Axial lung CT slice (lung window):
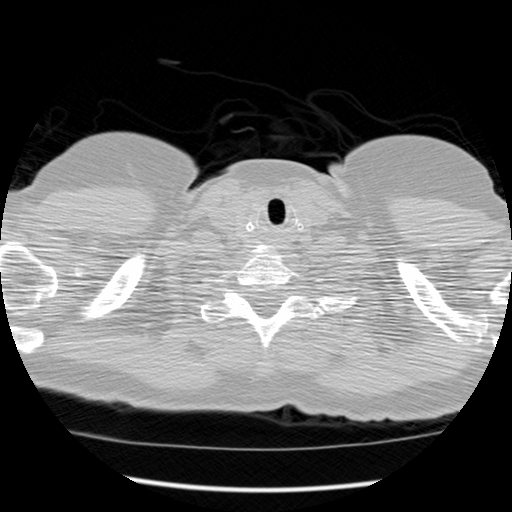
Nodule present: no